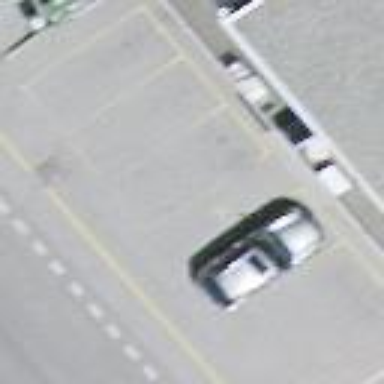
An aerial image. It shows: Parking area.